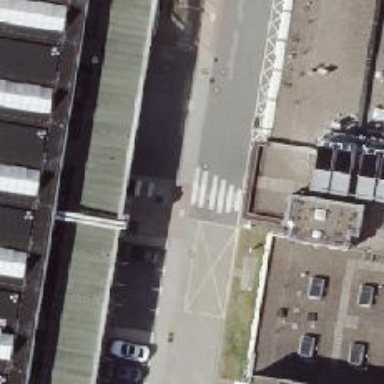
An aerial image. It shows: Sidewalk along the footway.